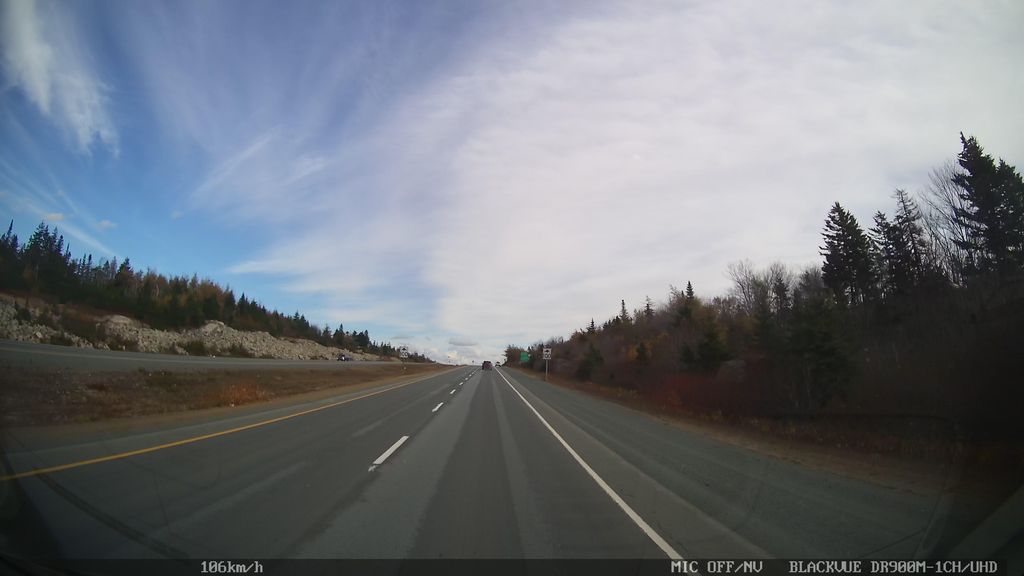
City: halifax